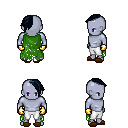
a pixel art fantasy rpg character, male body template, dark elf, purple skin, green tattered cape, white pants, raven long mohawk hairstyle, gold gloves, brown slippers, four views (front, back, left, right), 2x2 character sprite sheet, small pixel art, hard edges, no anti-aliasing